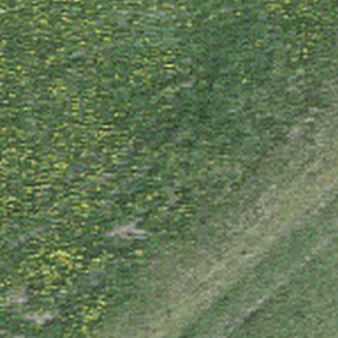
Label: other